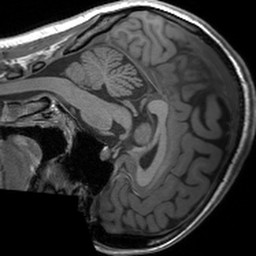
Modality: T1w
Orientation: sagittal
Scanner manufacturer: siemens
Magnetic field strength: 3 T
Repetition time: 1.54 s
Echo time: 0.00234 s